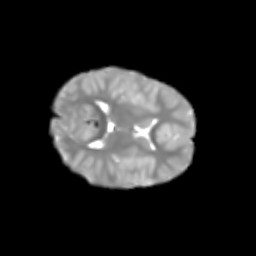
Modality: T2w
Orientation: axial
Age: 6
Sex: female
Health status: healthy